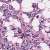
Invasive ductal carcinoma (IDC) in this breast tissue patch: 1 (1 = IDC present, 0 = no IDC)